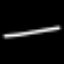
Label: line